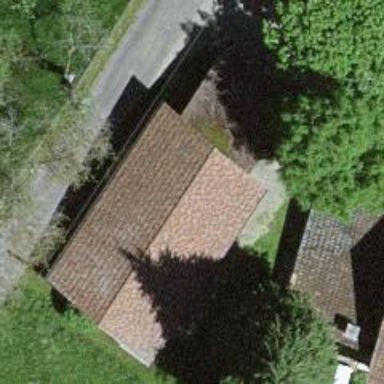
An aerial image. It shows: View of roof of building.